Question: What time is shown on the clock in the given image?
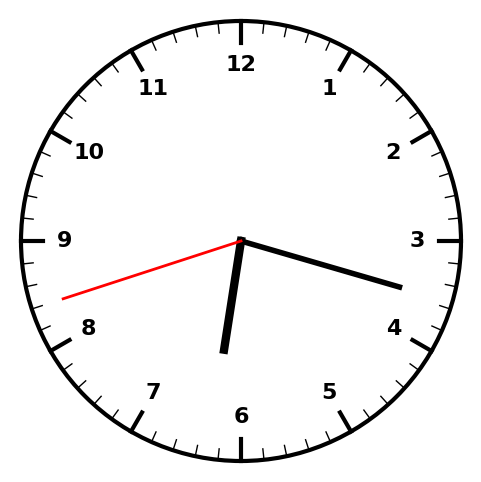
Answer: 06:17:42